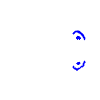
Particle: kaon